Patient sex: M
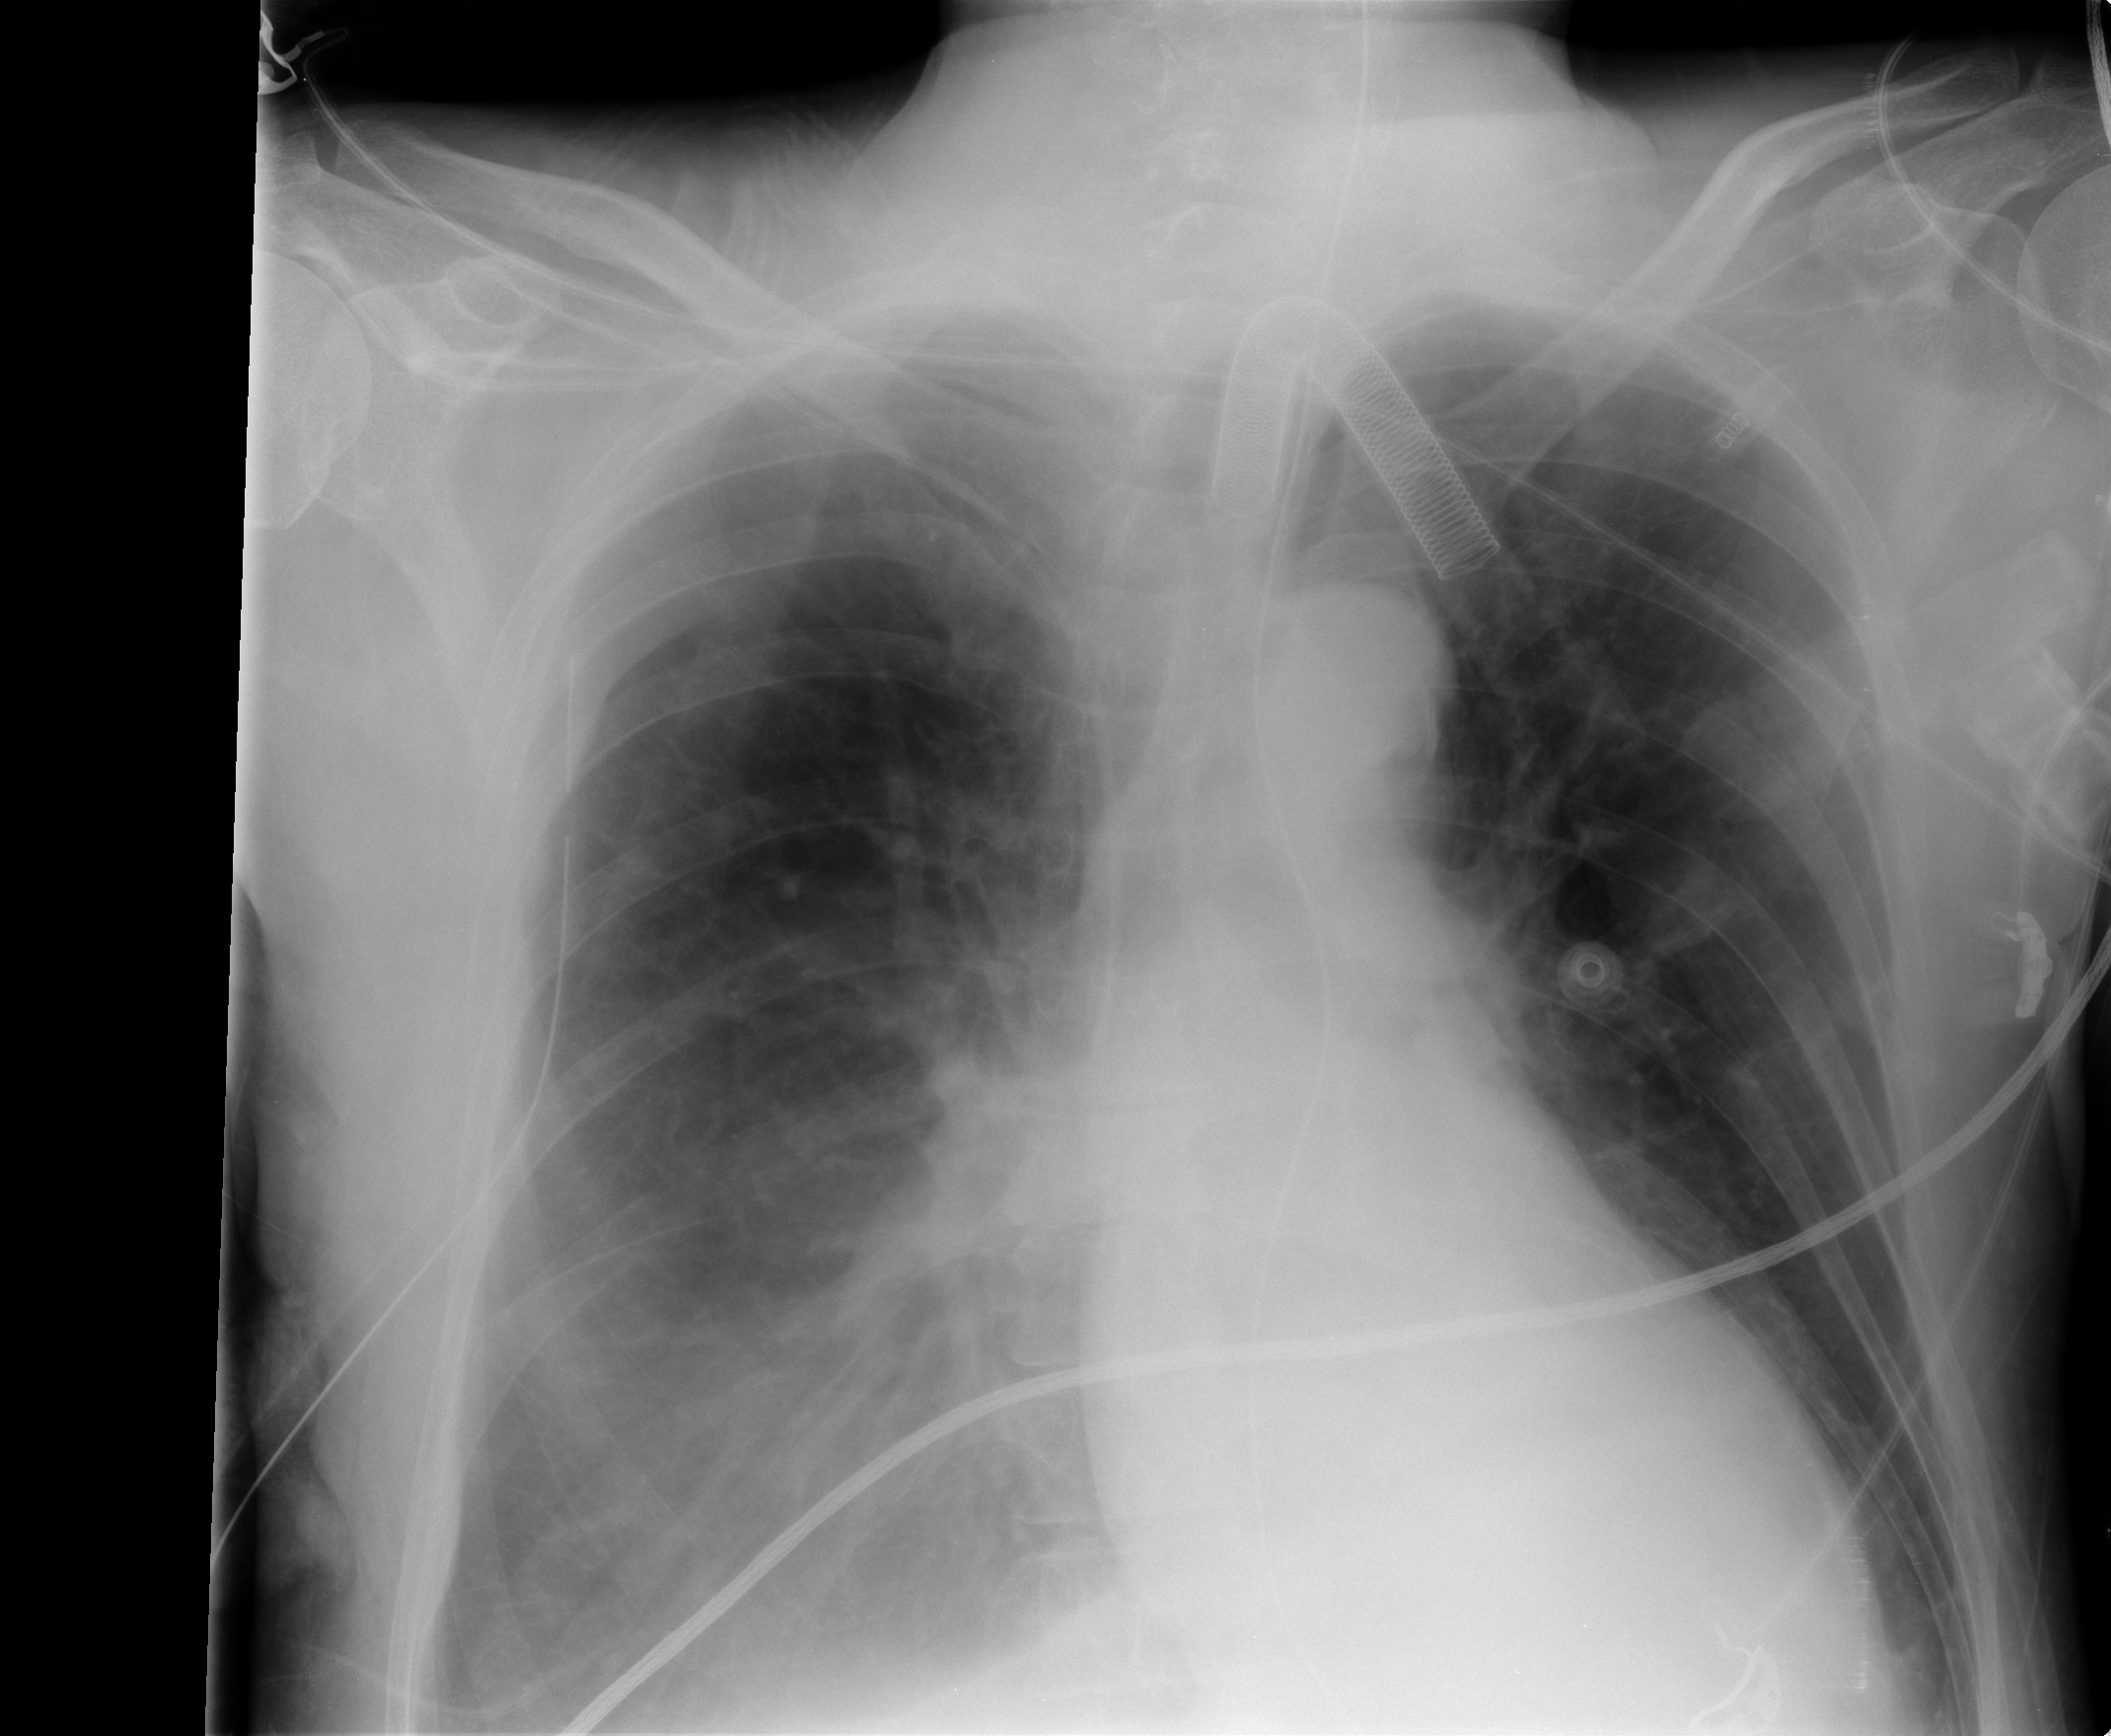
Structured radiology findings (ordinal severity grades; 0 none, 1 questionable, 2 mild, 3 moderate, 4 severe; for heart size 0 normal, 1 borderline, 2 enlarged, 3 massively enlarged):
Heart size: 0
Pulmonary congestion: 0
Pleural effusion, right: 2
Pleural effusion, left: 0
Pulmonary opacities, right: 0
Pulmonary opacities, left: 0
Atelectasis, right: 2
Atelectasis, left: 0